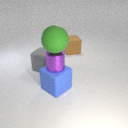
large blue rubber cube to the right of large gray rubber cube